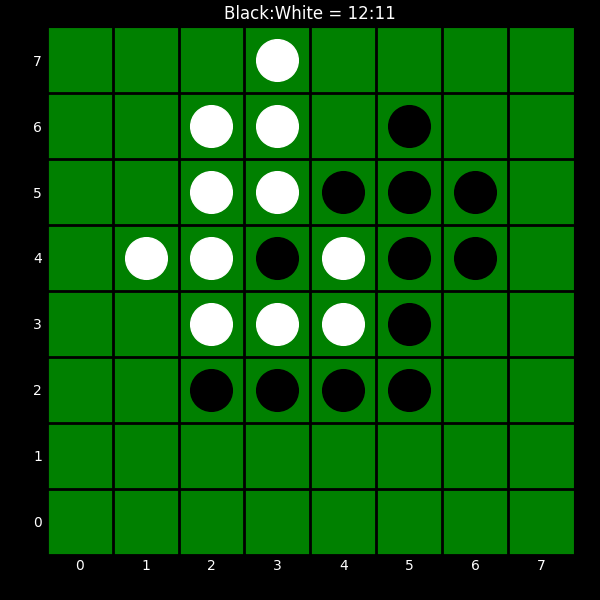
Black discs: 12
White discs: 11